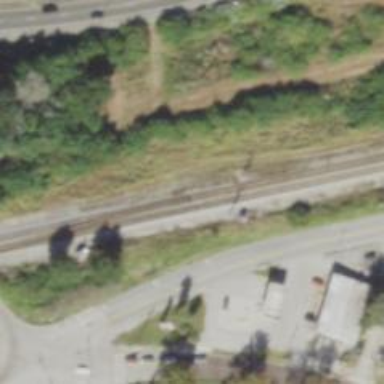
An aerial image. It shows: Railway signal.